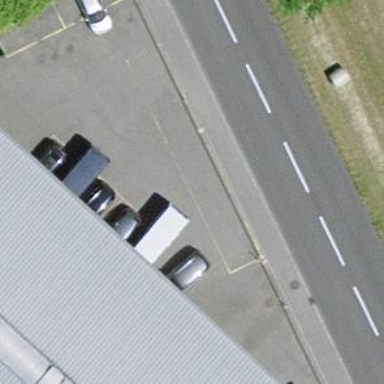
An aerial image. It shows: Bus stop along the road.